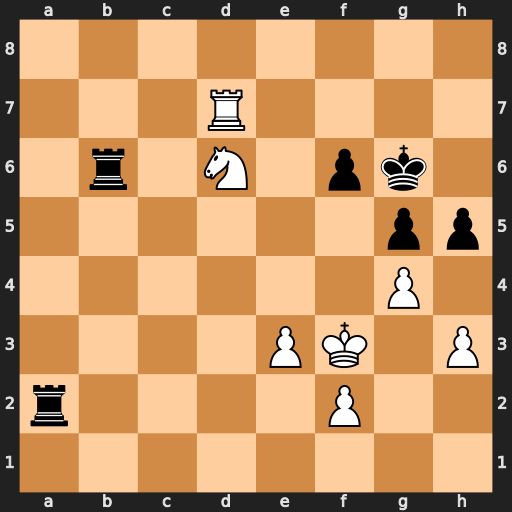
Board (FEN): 8/3R4/1r1N1pk1/6pp/6P1/4PK1P/r4P2/8
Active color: w
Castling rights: -
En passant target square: -
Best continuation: Nf5 Rxf2+ Kxf2